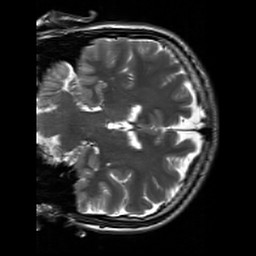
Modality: T2w
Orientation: coronal
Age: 31
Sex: male
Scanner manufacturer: siemens
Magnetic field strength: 3 T
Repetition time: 7 s
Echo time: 0.09 s